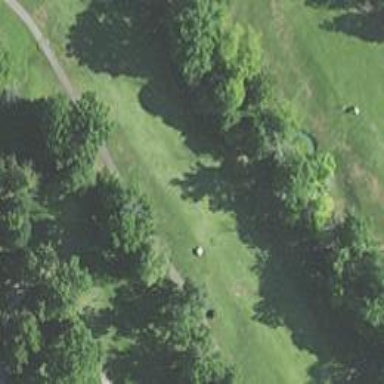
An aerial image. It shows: View of golf hole.